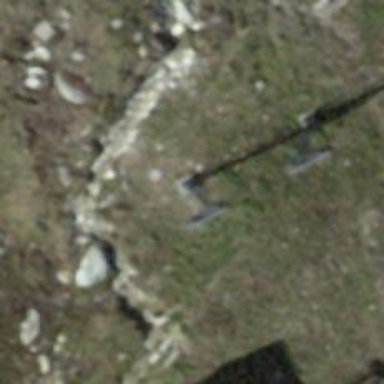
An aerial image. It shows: Pylon used for aerialway.